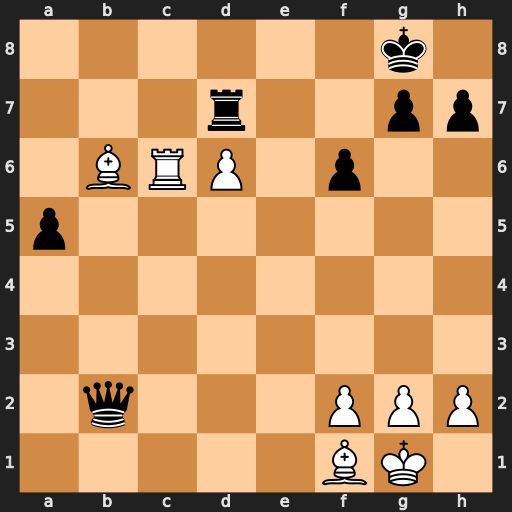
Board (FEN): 6k1/3r2pp/1BRP1p2/p7/8/8/1q3PPP/5BK1
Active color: w
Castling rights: -
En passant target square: -
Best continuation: Bc4+ Kf8 Rc8+ Rd8 Rxd8#